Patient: sex M, age 44
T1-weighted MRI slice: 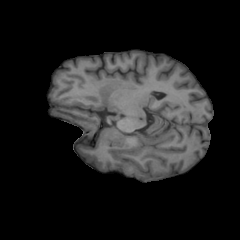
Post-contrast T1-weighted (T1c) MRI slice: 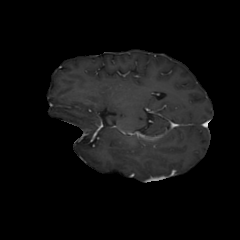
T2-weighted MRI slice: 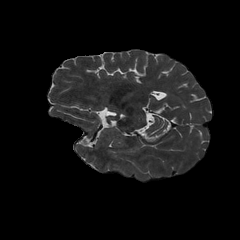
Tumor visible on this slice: no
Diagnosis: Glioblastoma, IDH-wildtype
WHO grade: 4